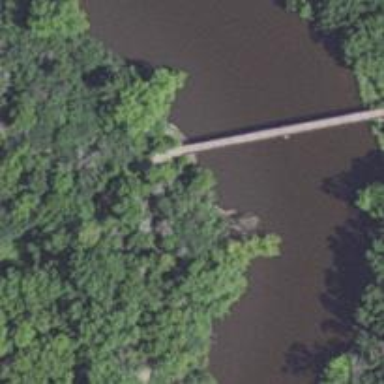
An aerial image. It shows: Path leading to bridge.